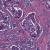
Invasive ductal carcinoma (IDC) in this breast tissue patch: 1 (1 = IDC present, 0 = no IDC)